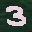
Label: 3